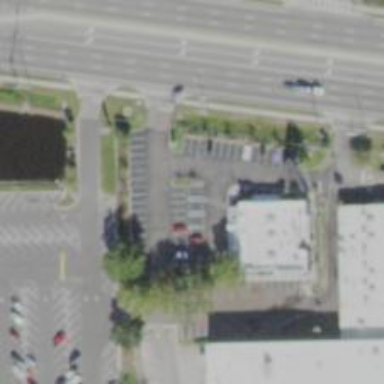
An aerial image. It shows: Parking space is available.